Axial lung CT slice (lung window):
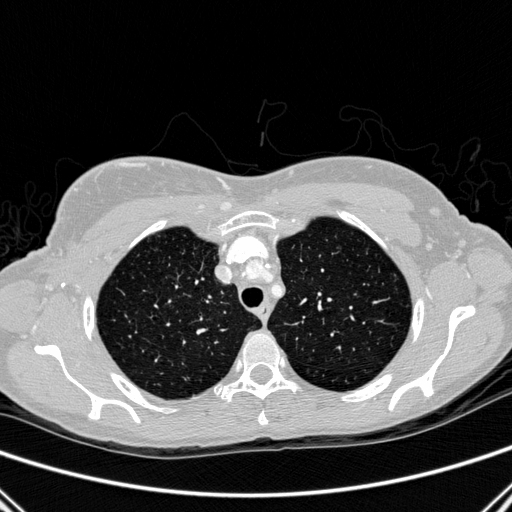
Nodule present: no